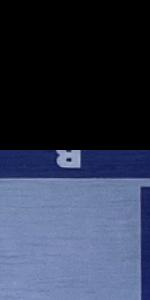
Label: Empty